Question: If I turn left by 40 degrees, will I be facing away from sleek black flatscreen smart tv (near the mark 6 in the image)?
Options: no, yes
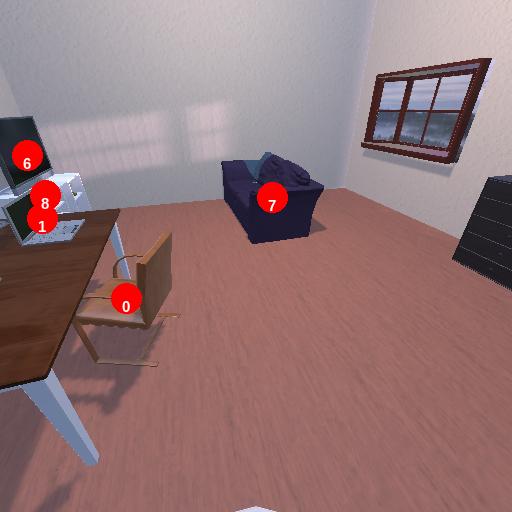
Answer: no